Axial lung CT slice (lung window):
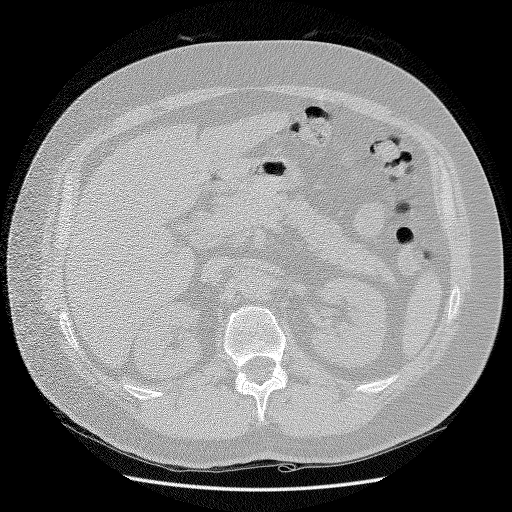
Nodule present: no